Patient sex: M
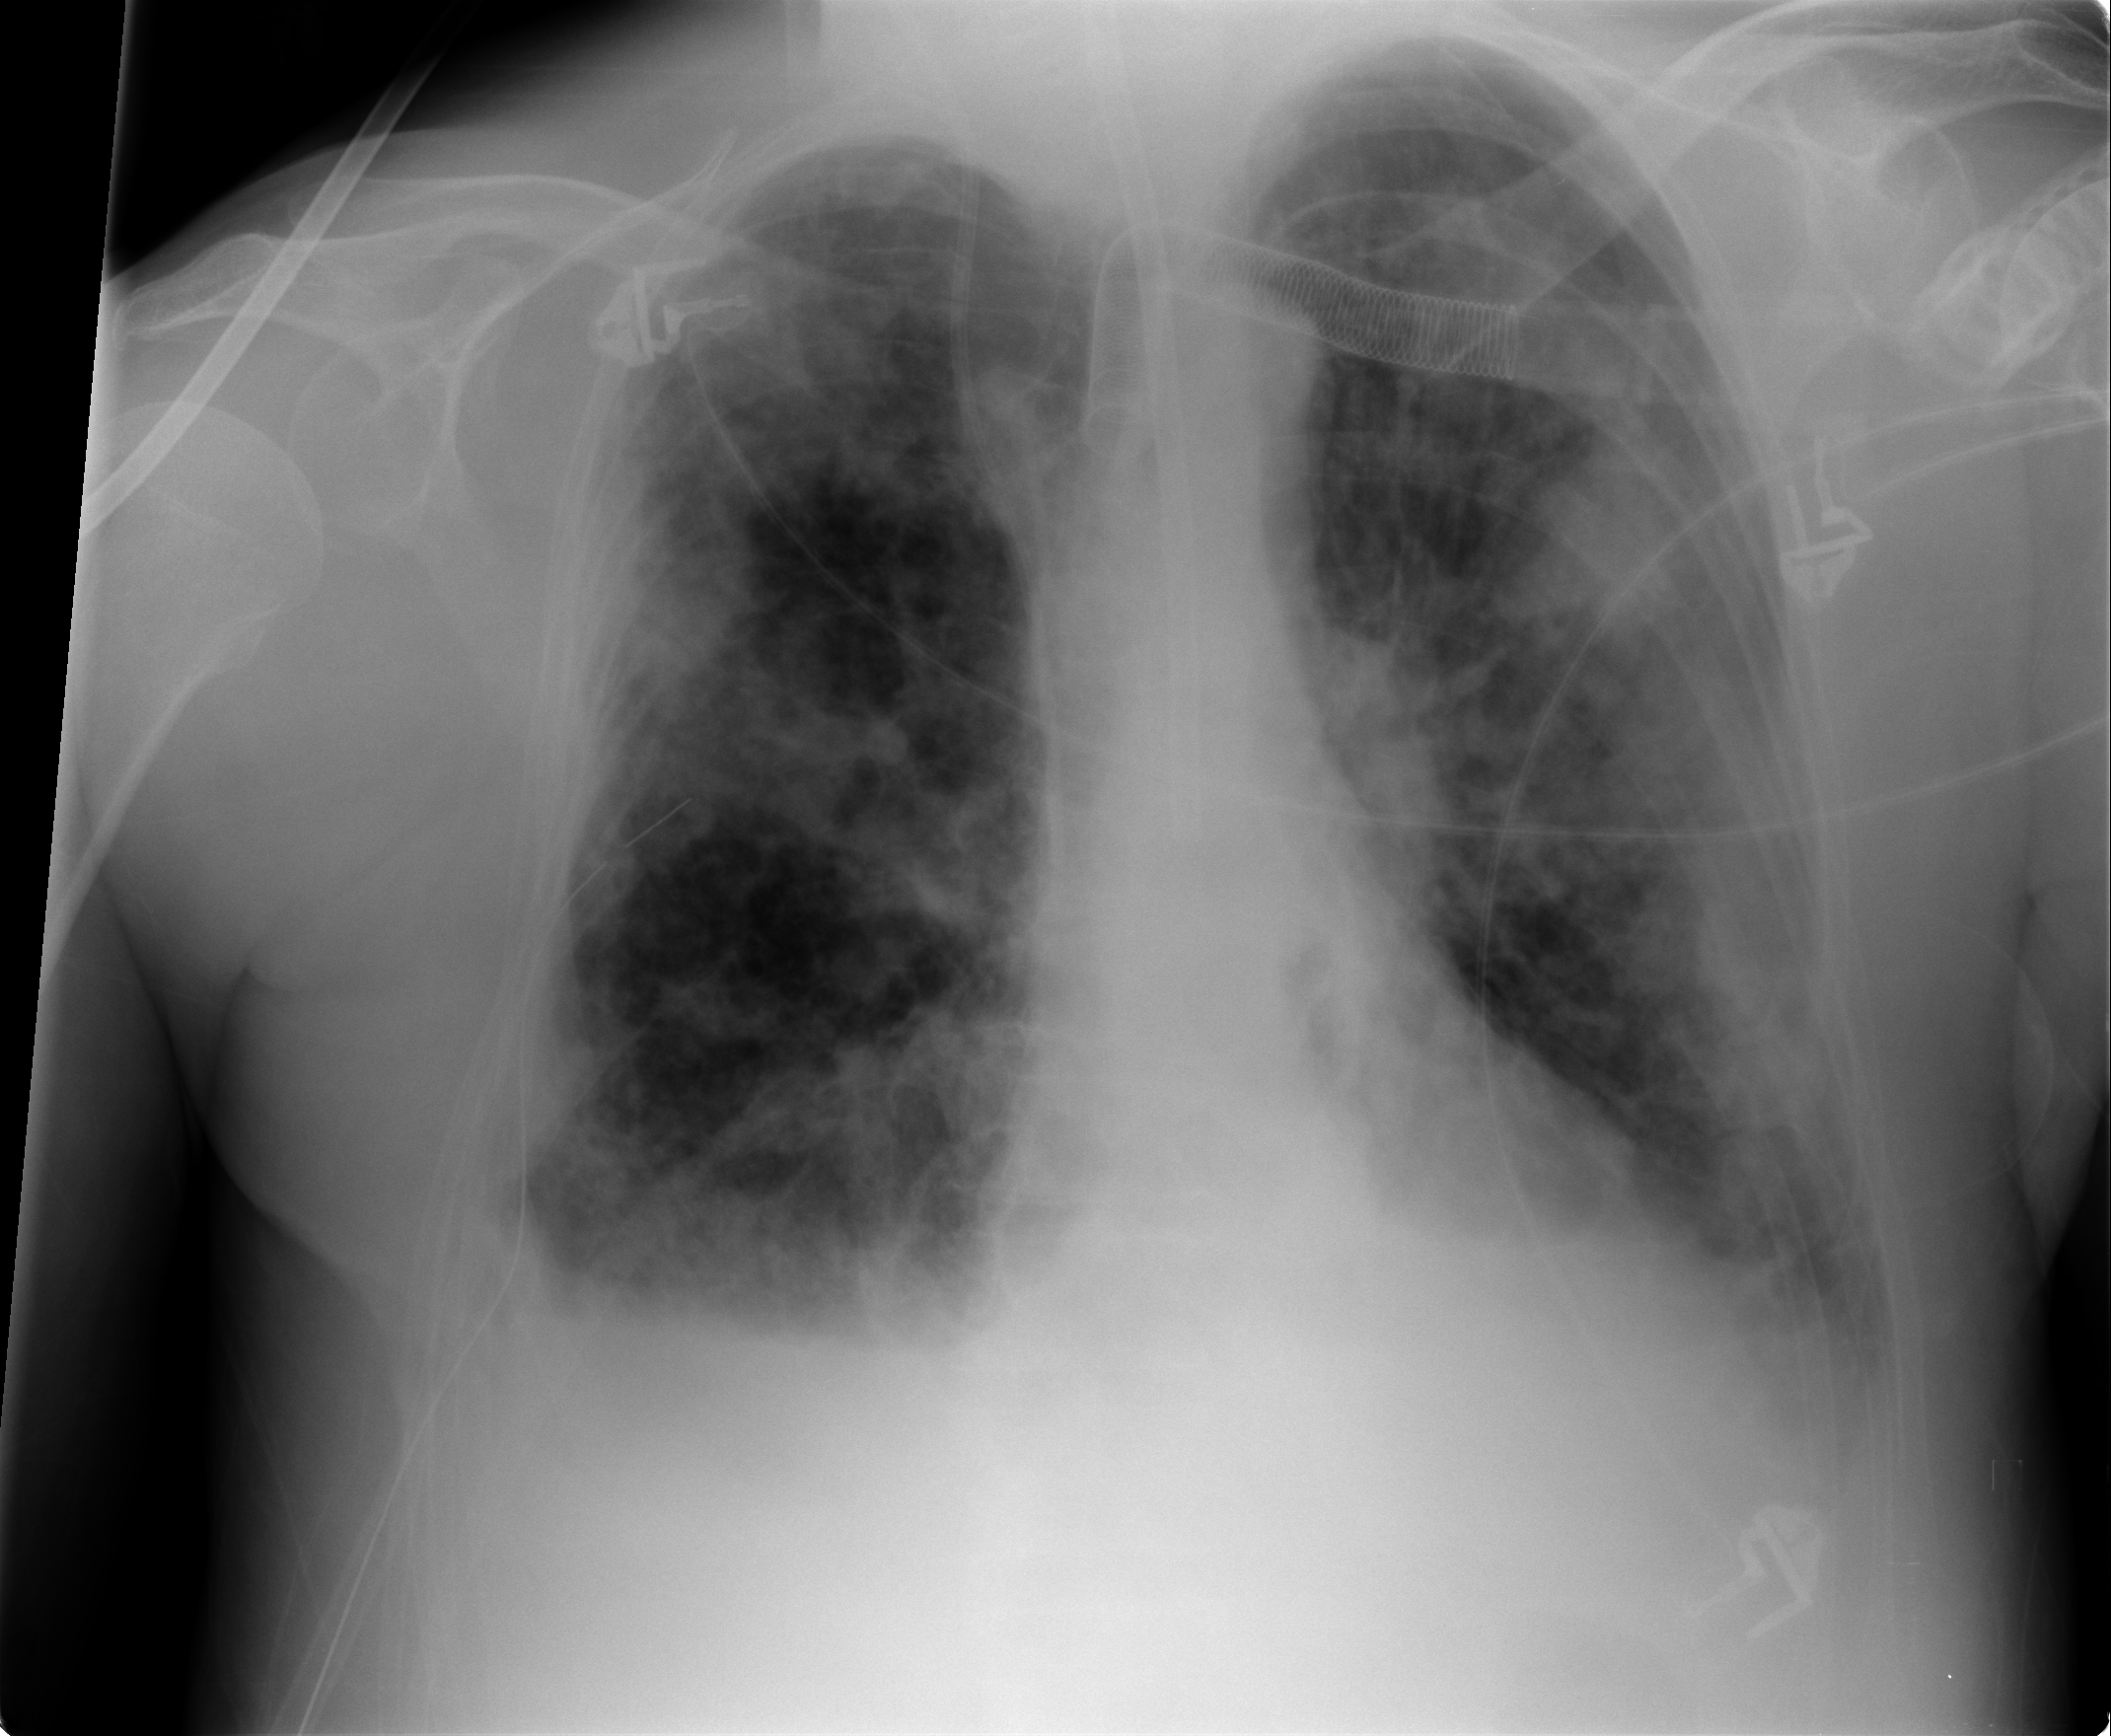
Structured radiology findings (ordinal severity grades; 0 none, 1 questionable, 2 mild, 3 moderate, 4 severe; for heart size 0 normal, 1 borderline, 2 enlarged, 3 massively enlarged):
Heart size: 0
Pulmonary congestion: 2
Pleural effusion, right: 2
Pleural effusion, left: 2
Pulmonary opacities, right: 2
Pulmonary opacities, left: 2
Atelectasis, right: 2
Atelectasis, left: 2